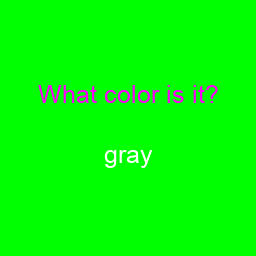
Color: white
Color name shown: gray
Background color: lime
Question text color: magenta